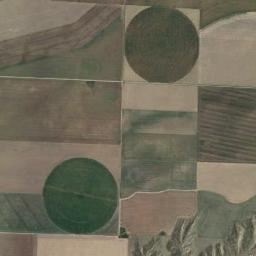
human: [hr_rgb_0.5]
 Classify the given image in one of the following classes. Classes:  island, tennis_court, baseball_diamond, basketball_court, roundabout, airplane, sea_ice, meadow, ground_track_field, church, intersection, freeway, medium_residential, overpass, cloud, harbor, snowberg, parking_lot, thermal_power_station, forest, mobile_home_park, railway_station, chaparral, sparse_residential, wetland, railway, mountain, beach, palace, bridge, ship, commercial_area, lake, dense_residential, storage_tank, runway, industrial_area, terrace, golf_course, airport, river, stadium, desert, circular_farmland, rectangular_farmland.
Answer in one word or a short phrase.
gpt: circular_farmland